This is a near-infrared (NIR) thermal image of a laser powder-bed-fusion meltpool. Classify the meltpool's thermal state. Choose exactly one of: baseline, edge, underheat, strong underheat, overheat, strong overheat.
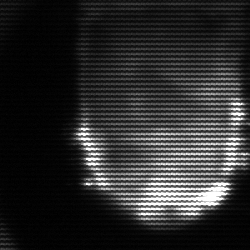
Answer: baseline